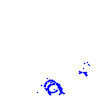
Particle: kaon